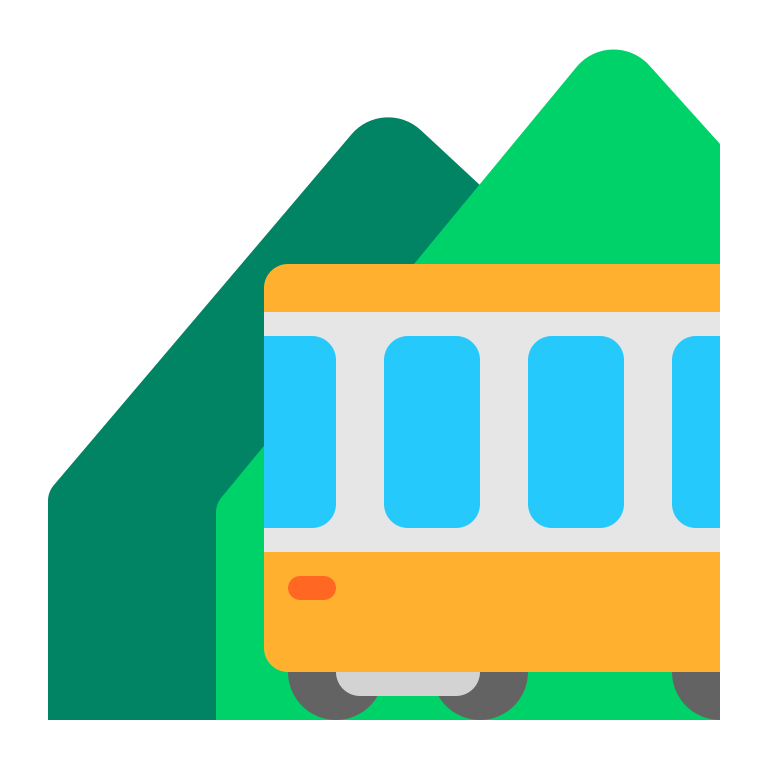
mountain railway flat